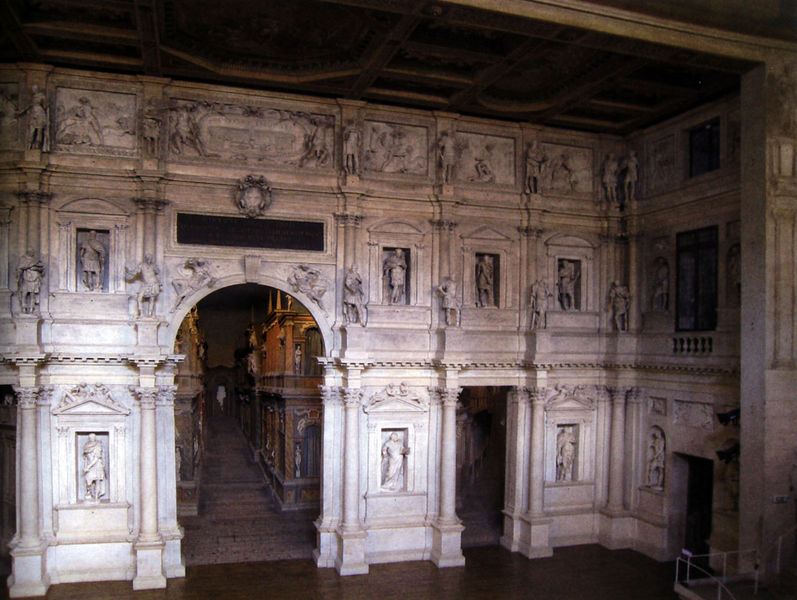
Titel: Teatro Olimpico
Künstler: Andrea Palladio
Standort: Vicenza (EU - I - Venetien)
Schlagwörter: dunkel, weiß, menschen, hell, marmor, raum, säulen, tür, ornament, wand, stein, innenraum, kirche, figur, borte, skulptur, statue, relief, schrift, bilder, bogen, mauer, pilaster, saal, figuren, treppe, treppen, tafel, inschrift, ornamente, stuck, geländer, stufen, tor, halle, foto, eingang, gang, nische, herrscher, holzdecke, kapitelle, kapitell, fries, sims, gesims, skulpturen, statuen, jesus, fresken, tempel, heilige, klasizissmus, tierkopf, nischen, halbsäule, statuern, rau, arka, holzdekce